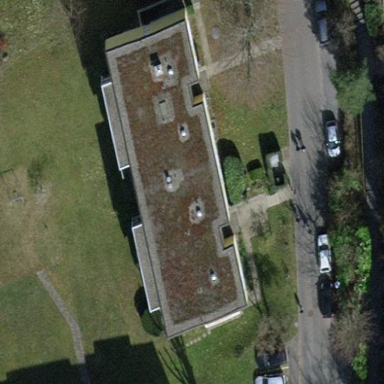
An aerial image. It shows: Building with apartments and flat roof.